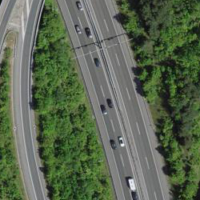
EUNIS habitat code: 57
Species observed at this site:
Blackstonia perfoliata